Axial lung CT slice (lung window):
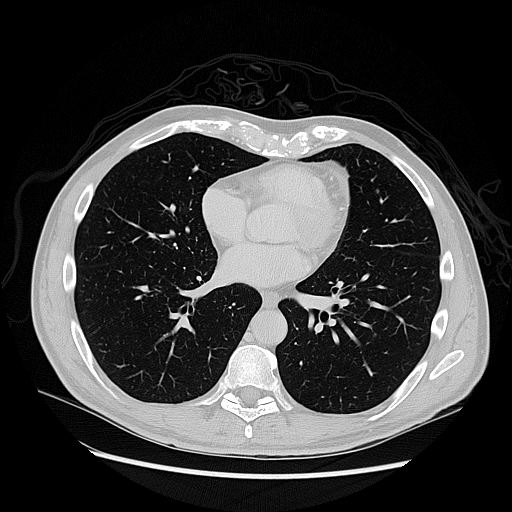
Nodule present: no